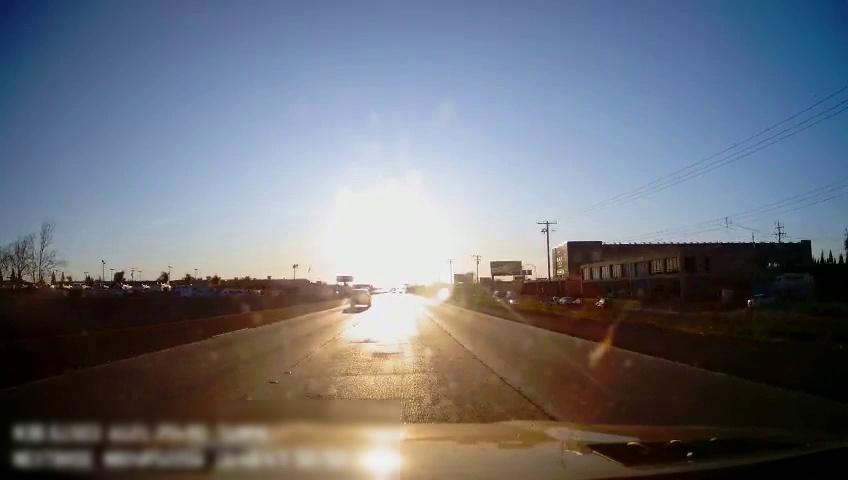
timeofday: Day
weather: Sunny
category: Drivable Space
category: Vehicles | SUV
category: Vehicles | SUV
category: Vehicles | Car
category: Vehicles | Car
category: Vehicles | Van
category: Vehicles | Van
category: Lanes | Alternate Lane
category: Lanes | Alternate Lane
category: Lanes | Current Lane
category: Lanes | Alternate Lane